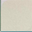
Piece: xx